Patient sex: M
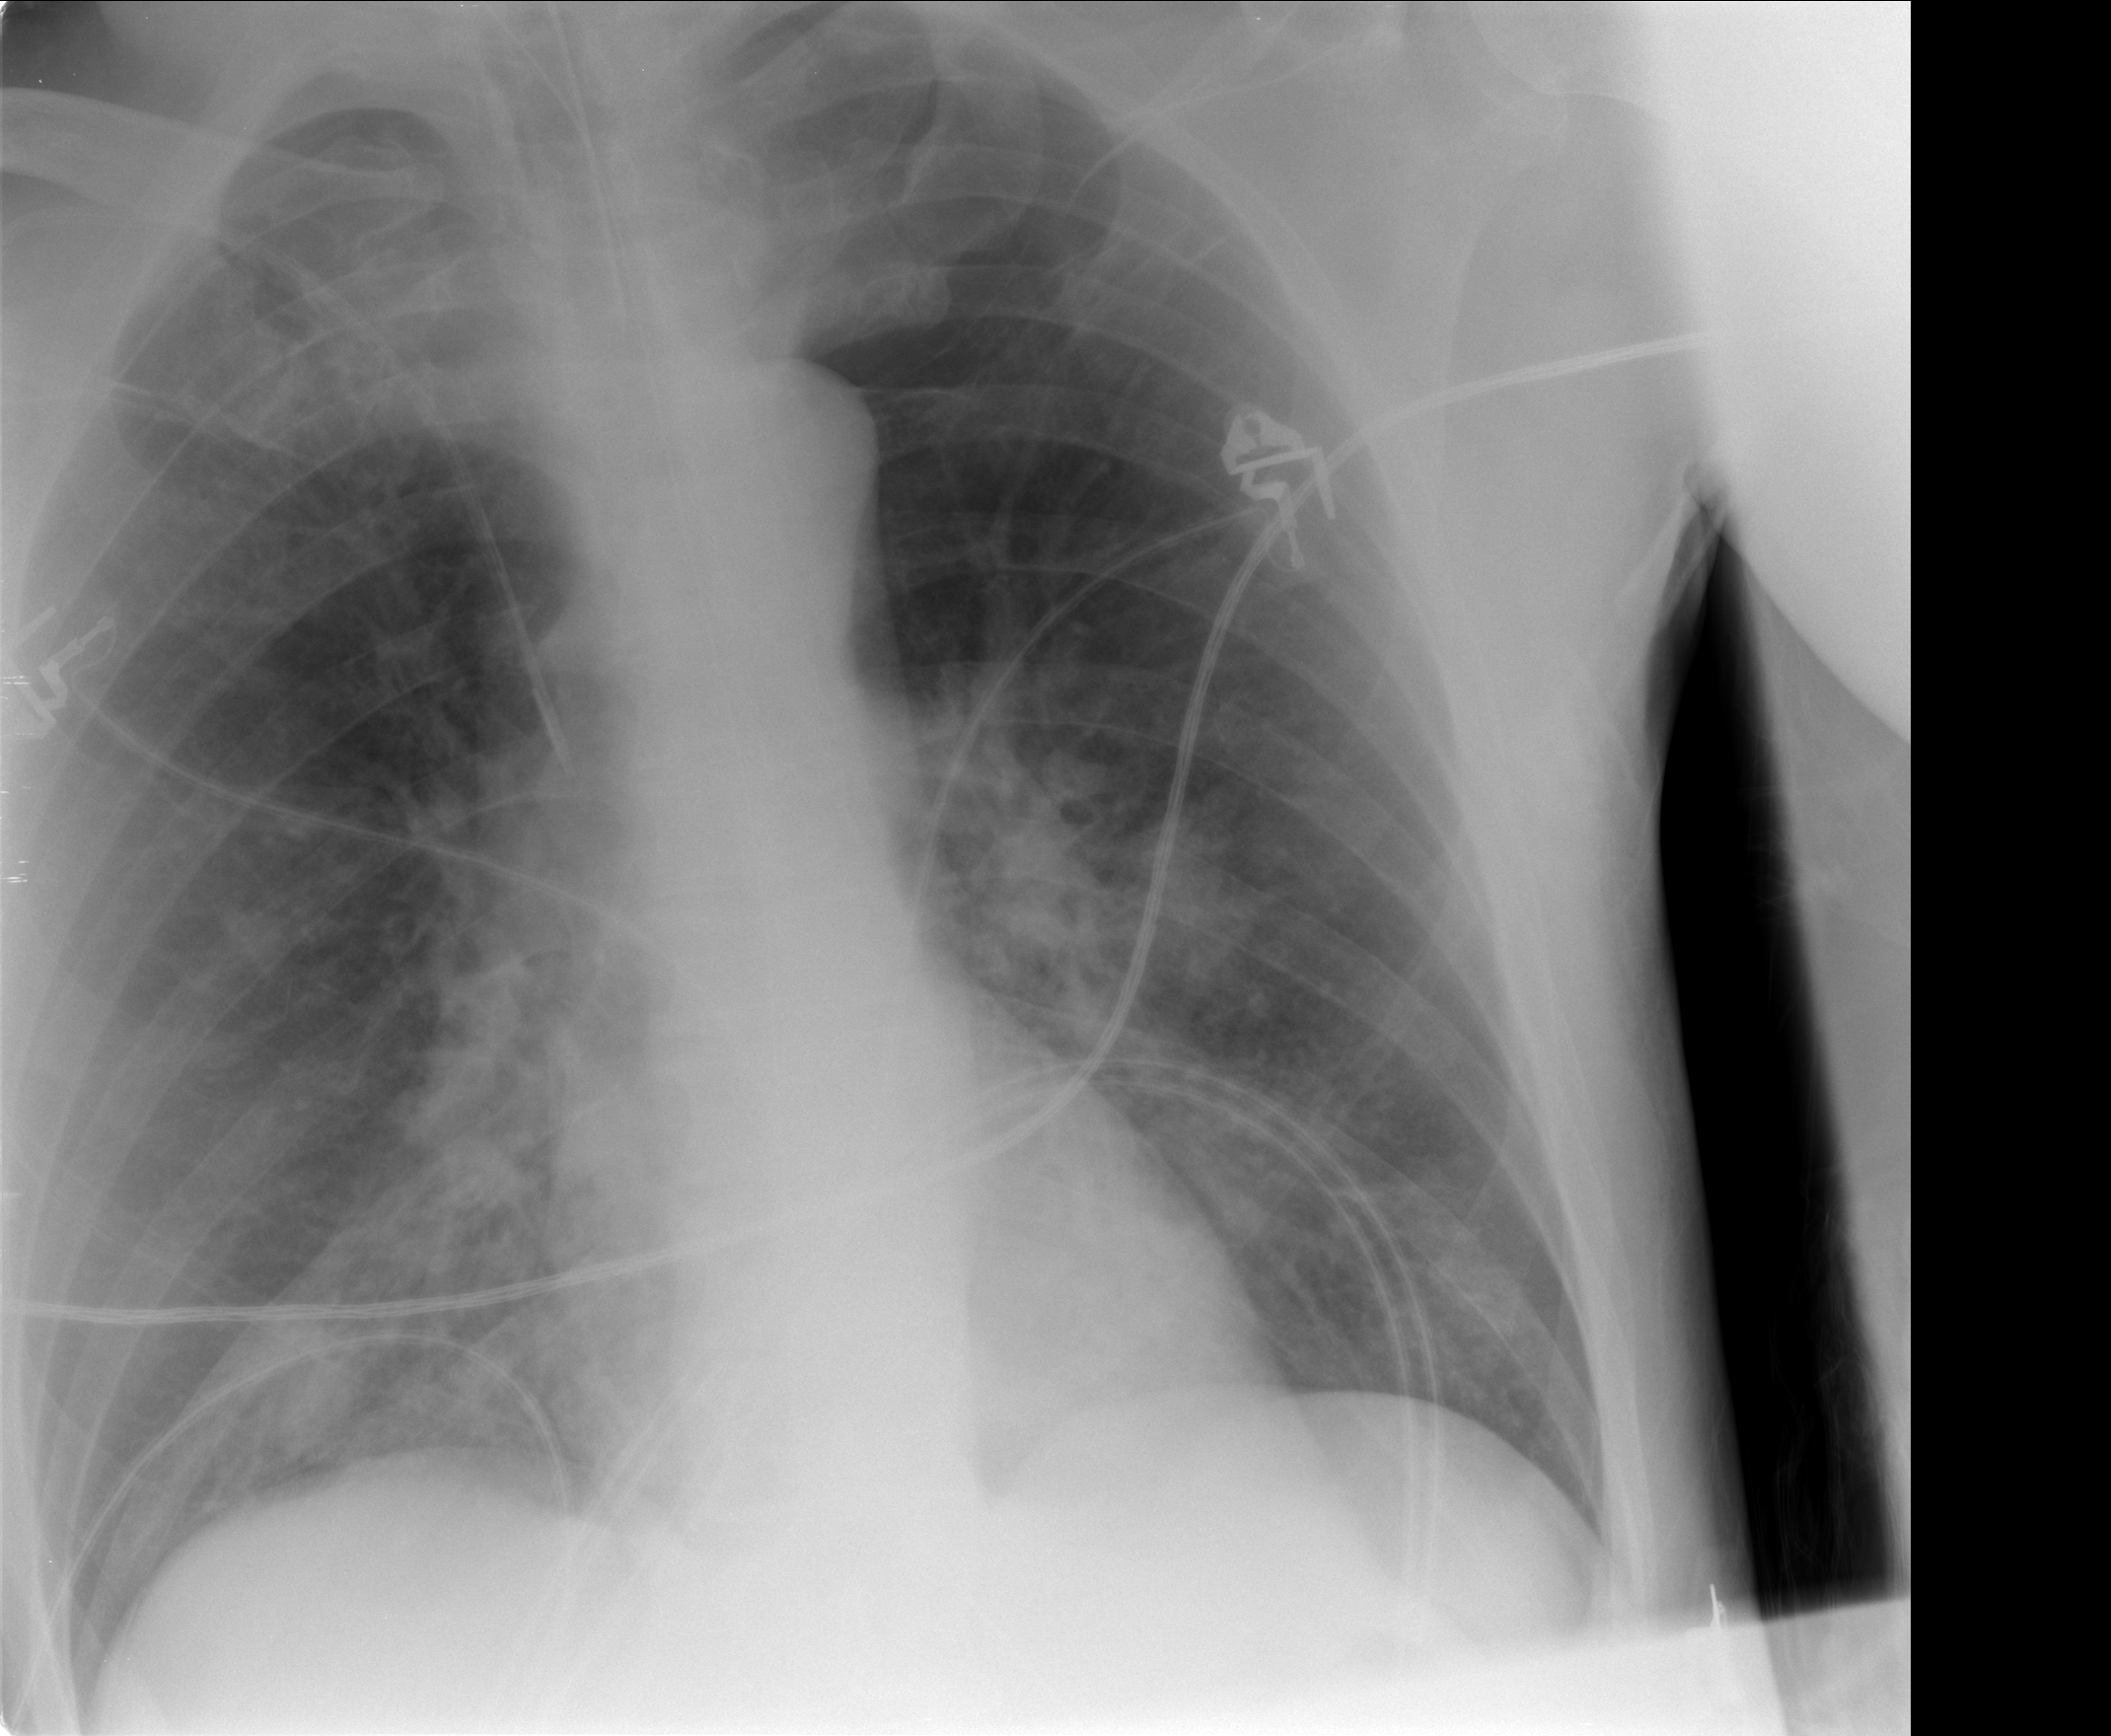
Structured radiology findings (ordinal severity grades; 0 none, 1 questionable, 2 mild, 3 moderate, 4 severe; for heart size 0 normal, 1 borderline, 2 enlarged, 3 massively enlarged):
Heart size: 0
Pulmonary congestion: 2
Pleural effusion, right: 0
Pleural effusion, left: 0
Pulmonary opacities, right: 0
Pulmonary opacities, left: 0
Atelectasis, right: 2
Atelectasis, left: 2